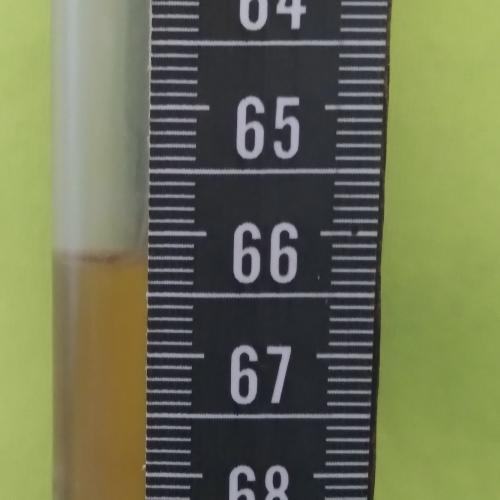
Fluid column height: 66.2 cm